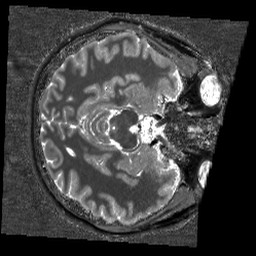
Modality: T1w
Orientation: axial